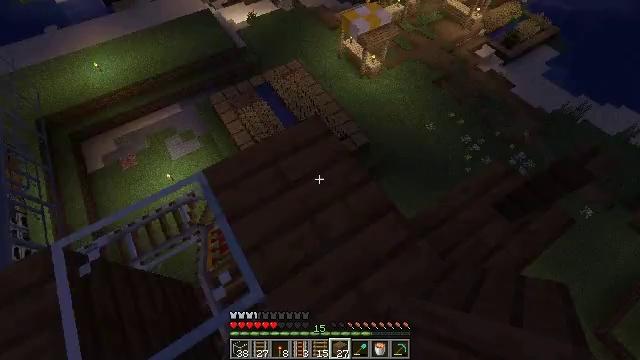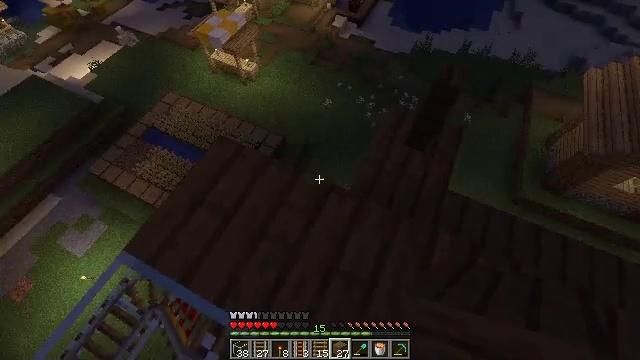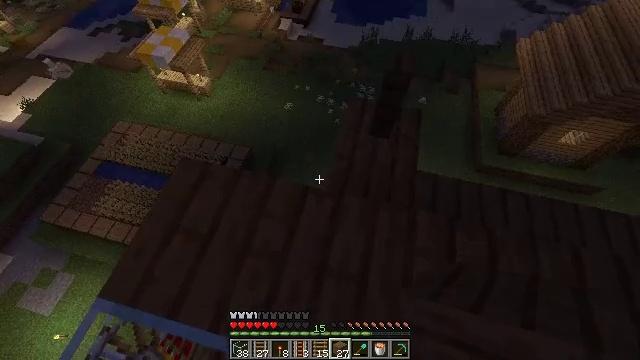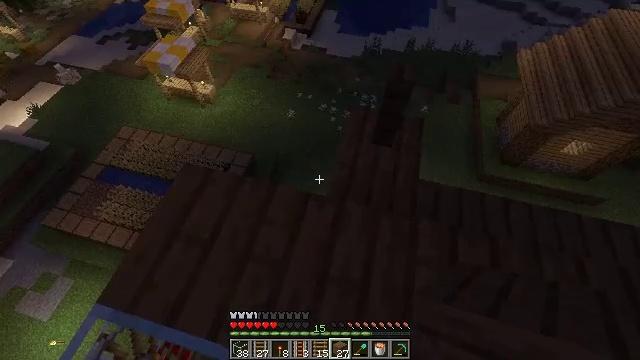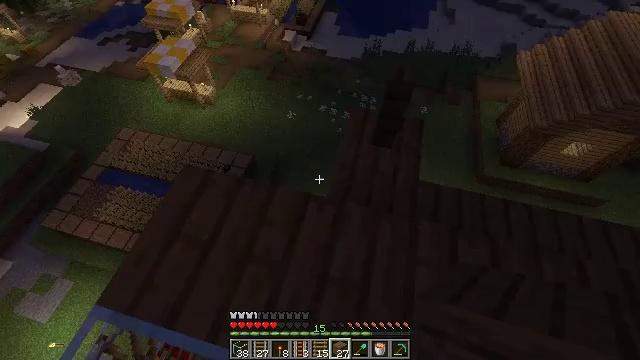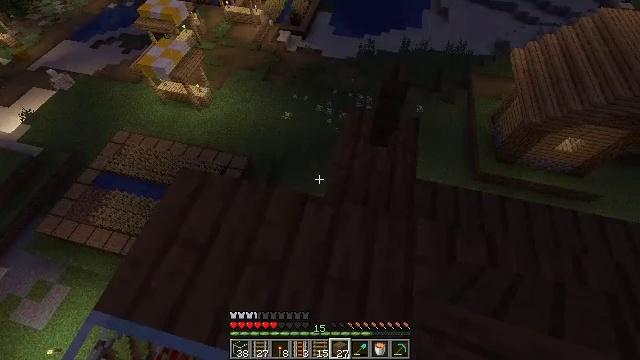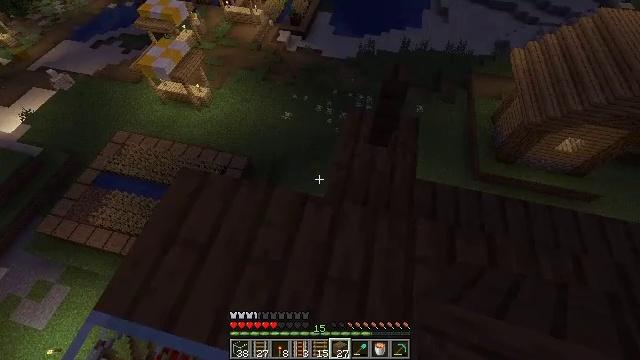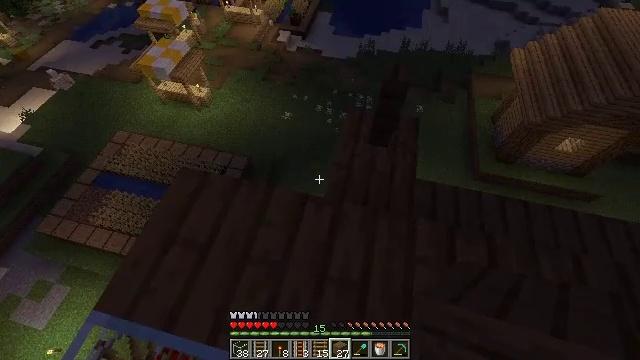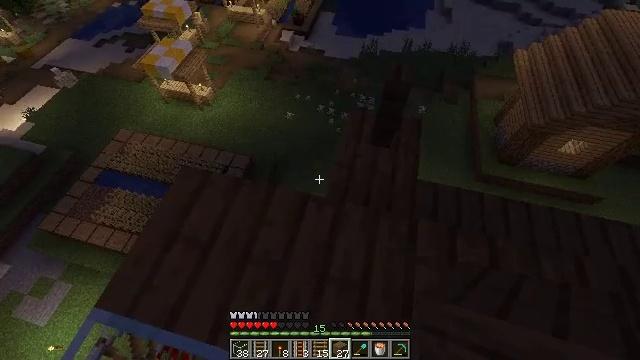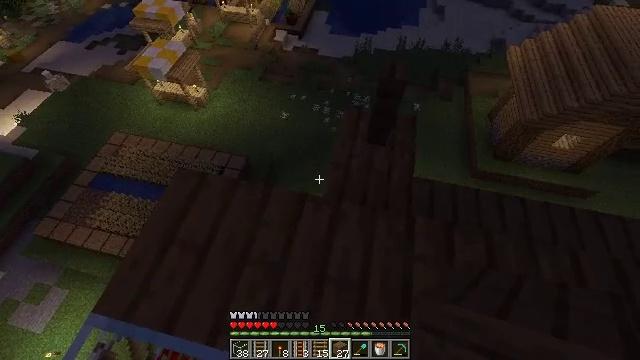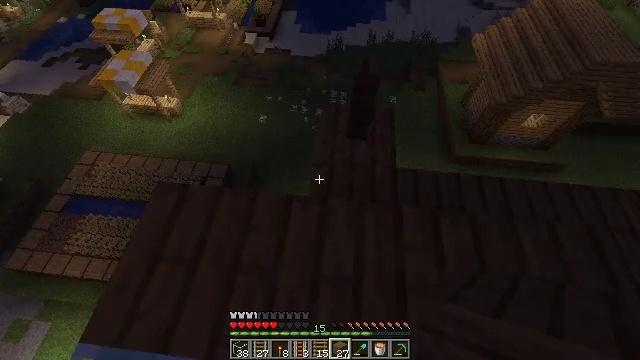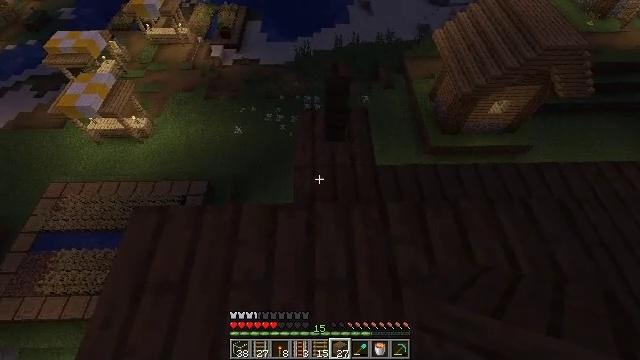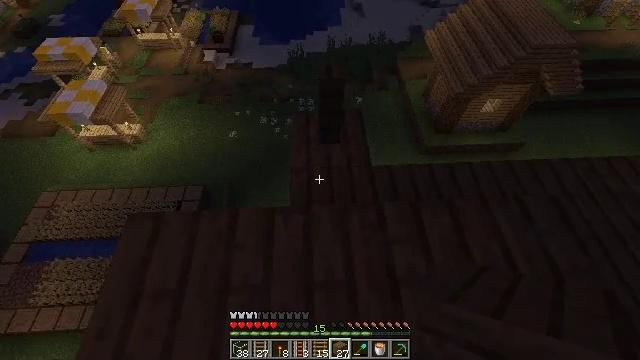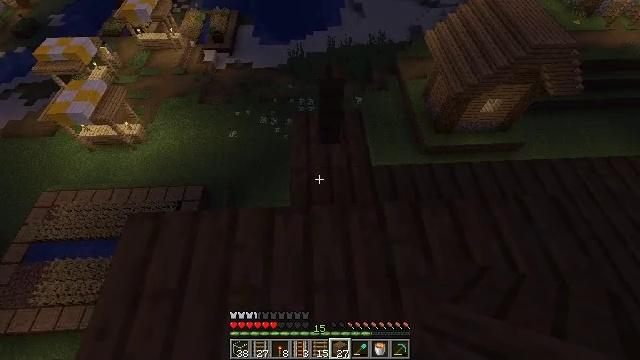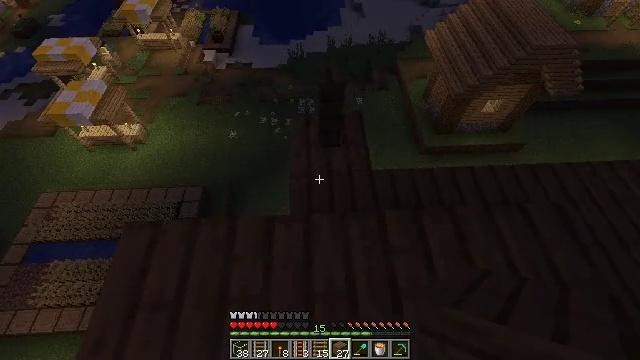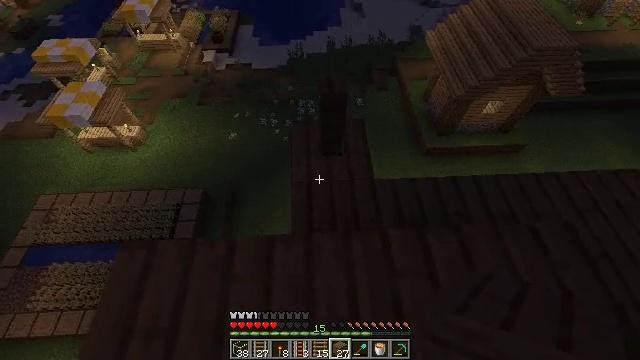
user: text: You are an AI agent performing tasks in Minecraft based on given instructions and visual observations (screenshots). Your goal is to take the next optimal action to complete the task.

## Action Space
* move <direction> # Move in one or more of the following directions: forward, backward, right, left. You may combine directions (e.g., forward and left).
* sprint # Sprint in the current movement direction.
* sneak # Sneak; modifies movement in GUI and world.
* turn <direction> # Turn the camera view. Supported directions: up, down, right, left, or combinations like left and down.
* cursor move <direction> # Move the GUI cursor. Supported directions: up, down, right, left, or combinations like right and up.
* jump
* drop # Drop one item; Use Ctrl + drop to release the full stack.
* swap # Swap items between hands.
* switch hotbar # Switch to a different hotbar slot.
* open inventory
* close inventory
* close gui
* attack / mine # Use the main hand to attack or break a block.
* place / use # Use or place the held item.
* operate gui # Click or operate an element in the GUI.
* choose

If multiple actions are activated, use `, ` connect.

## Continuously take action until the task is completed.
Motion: motion action
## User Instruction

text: Create a brown bed in the crafting grid.
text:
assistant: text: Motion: turn right
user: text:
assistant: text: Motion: turn right
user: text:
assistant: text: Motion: turn up
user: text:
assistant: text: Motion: no_op
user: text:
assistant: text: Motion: turn right
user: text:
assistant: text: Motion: no_op
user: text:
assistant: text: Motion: no_op
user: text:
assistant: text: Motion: no_op
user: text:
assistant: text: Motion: turn right
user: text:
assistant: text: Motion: turn right
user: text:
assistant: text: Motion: turn right and up
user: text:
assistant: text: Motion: turn right
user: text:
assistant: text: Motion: no_op
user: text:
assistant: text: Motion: move forward
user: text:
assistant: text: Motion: move forward
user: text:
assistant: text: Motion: move forward
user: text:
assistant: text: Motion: move forward
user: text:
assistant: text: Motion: move forward
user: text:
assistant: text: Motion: no_op
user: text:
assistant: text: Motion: no_op
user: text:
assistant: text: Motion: no_op
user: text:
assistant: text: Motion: turn left
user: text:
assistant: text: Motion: turn left
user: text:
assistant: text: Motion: turn left
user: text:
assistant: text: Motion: turn left
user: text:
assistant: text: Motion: turn left
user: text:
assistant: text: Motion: turn left
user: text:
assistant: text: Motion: turn left and up
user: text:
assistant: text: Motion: turn left
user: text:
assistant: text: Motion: no_op